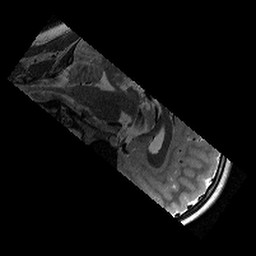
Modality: T2w
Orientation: sagittal
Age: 11
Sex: female
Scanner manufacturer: siemens
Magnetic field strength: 3 T
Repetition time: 9.23 s
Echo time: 0.067 s